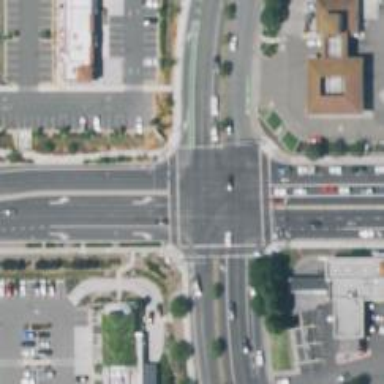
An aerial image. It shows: Marked road crossing.